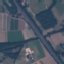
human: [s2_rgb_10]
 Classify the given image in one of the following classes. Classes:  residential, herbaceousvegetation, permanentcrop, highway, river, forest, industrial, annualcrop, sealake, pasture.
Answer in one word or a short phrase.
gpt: Highway